【题型】填空题　【知识点】立体几何　【难度】medium
给定依次排列的四个相互平行的平面 $\alpha_1$, $\alpha_2$, $\alpha_3$, $\alpha_4$，其中每相邻两个平面间的距离为 1，若一个正四面体 $A_1A_2A_3A_4$ 的四个顶点满足：$A_i \in \alpha_i$（$i=1,2,3,4$），则该正四面体 $A_1A_2A_3A_4$ 的体积为 \underline{\quad\quad\quad}。

\vspace{0.5cm}

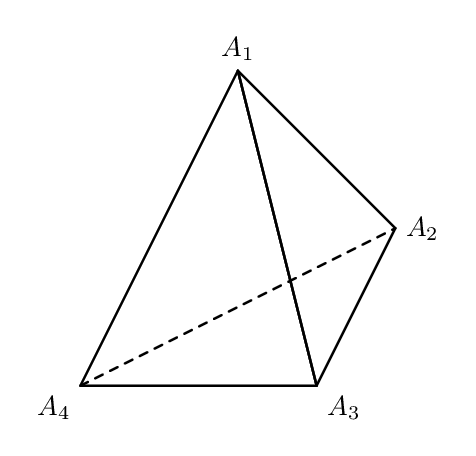
【解答】
\textbf{【答案】} $\boldsymbol{\dfrac{5\sqrt{5}}{3}}$ / $\boldsymbol{\dfrac{5}{3}\sqrt{5}}$

\vspace{0.3cm}

\textbf{【分析】} 利用正方体性质找到正四面体 $A_1A_2A_3A_4$ 满足题设的四个平行平面，进而求出正方体棱长，即可求出四面体的体积。

\vspace{0.3cm}

\textbf{【详解】} 如下图正方体中，过 $A_1$ 的平面 $\alpha$，过 $A_2$ 的平面 $CGFA_2$，过 $A_3$ 的平面 $EMDA_3$，过 $A_4$ 的平面 $\beta$，且 $\alpha \parallel$ 面 $CGFA_2 \parallel$ 面 $EMDA_3 \parallel \beta$，每相邻的两个平面距离为 1。

\vspace{0.3cm}

\vspace{0.3cm}

所以正四面体 $A_1A_2A_3A_4$ 满足题设要求，此时其上底面如下图示，过 $A_1$ 作 $A_1H \perp CG$ 于 $H$：

所以 $A_1H=1$，设正方体棱长为 $x$，则 $A_1G=\dfrac{x}{2}, CG=\dfrac{\sqrt{5}}{2}x$，

由等面积知：$\dfrac{1}{2} \times 1 \times \dfrac{\sqrt{5}}{2}x = \dfrac{1}{2} \times x \times \dfrac{x}{2}$，可得 $x=\sqrt{5}$。

\vspace{0.3cm}

\vspace{0.3cm}

所以正四面体 $A_1A_2A_3A_4$ 的体积 $(\sqrt{5})^3 - 4 \times \dfrac{1}{3} \times \sqrt{5} \times \dfrac{1}{2} \times (\sqrt{5})^2 = \dfrac{5\sqrt{5}}{3}$。

故答案为：$\boldsymbol{\dfrac{5\sqrt{5}}{3}}$。
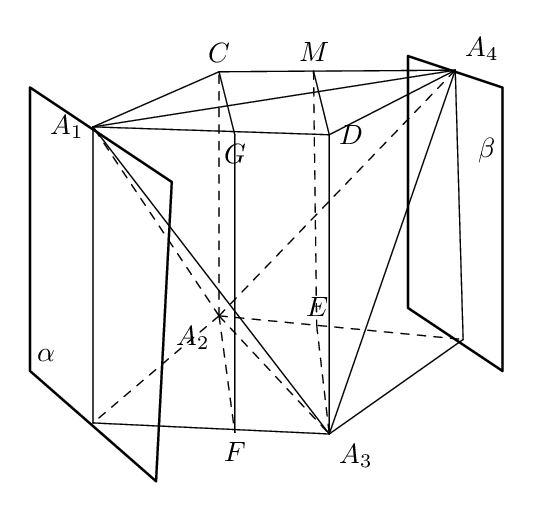
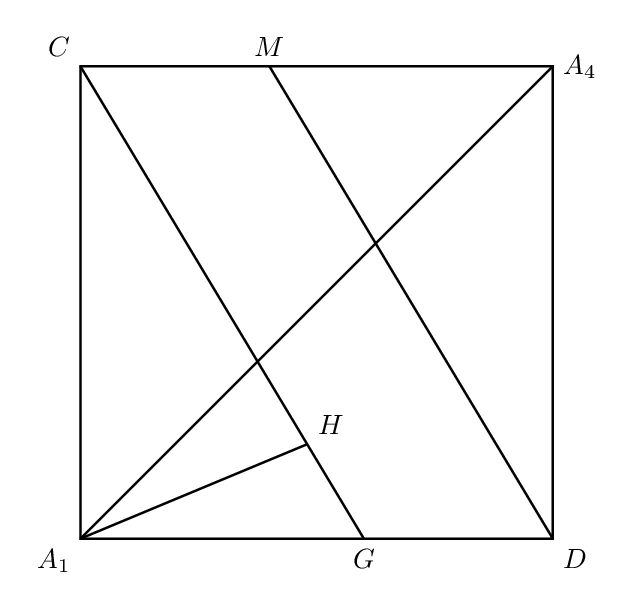